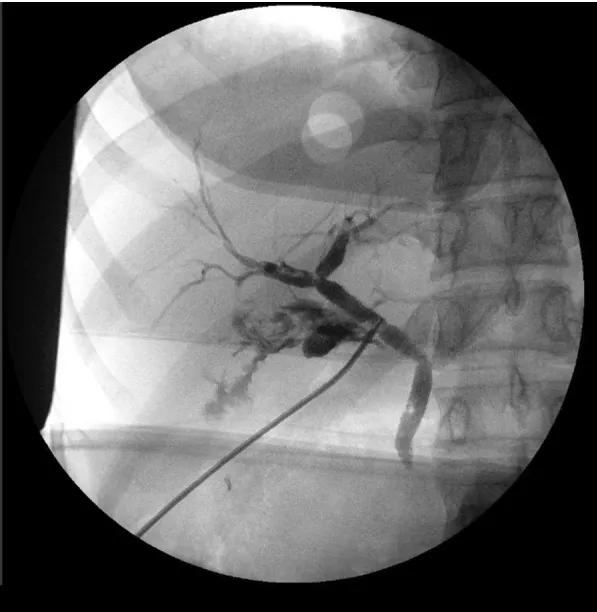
Intraoperative cholangiogram through main cystic duct showing correct ductal anatomy with intact common bile, common hepatic, as well as right and left hepatic ducts.
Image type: radiology (x_ray)